Question: My Mathjax code looks fine on the computer but oversized on mobile: <URL>

Any way to resize this automatically for mobile?
Note: I am using safari on iPhone 6. Chrome gives me the same result.
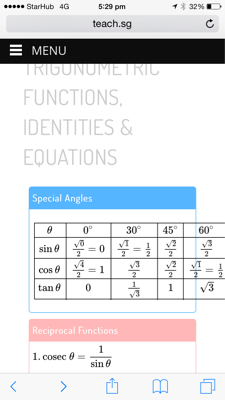
Answer: I hope this simple solution will fit to you:
Just add 'overflow-x: scroll;' to div's style that containing MathJax equation. It will make your MathJax equation scroll-able, and prevent going equation out of range.
In your example it is a div with
'id="std-body-box-2864" style="color:#000000; border-top-color: #56b5ff; border-left-color: #56b5ff; border-right-color: #56b5ff; border-bottom-color: #56b5ff; background-color: #ffffff;"'.
Add 'overflow-x: scroll;' at the end of style tag :
'style="color:#000000; border-top-color: #56b5ff; border-left-color: #56b5ff; border-right-color: #56b5ff; border-bottom-color: #56b5ff; background-color: #ffffff; overflow-x: scroll;"'.
It will add a scroll at the bottom of the div. MathJax equation will stay in the "Special Angles" box.
Raw preview :

Actually there can be many solutions(including smart ones using jQuery), you can find appropriate one by googling "responsive tables in html". MathJax is using '<span>', it's not actually the tables, but I hope that will help.